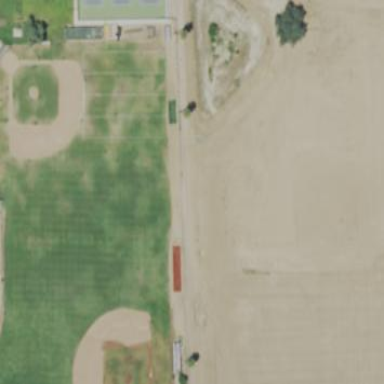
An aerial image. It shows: Baseball pitch for leisure and sports activities.